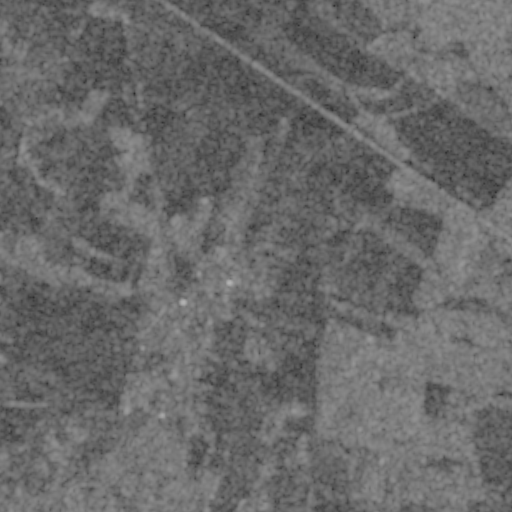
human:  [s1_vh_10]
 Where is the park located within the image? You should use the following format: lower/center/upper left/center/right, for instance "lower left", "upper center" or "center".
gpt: The park is located in the center left of the image.
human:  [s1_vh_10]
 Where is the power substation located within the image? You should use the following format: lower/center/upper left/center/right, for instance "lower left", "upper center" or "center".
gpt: The power substation is located in the lower left of the image.
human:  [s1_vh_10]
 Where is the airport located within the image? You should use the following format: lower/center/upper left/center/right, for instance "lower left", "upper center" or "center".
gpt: There is no airport in the image.

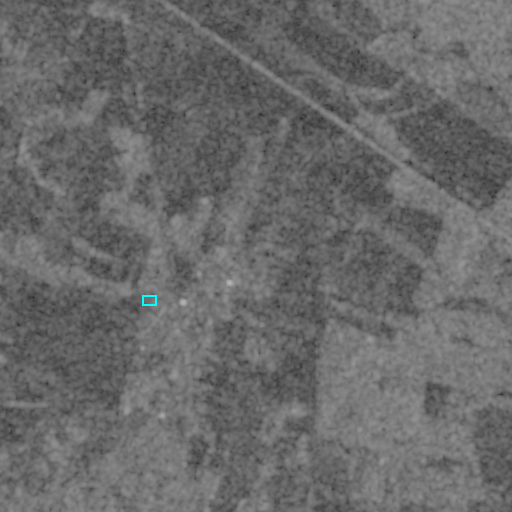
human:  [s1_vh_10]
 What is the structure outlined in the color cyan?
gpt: The structure outlined in cyan is a park.
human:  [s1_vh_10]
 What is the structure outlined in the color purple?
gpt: There is no purple outline.